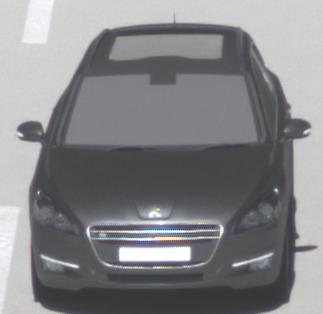
Make: Peugeot
Model: 508 SW 120 VTi
Detailed model: 508 (I) SW
Model produced from: 2011/03
Model produced until: 2014/05
Doors: 5
Color: gray
Road condition: dry road
Daytime: morning or afternoon
Contrast: high contrast